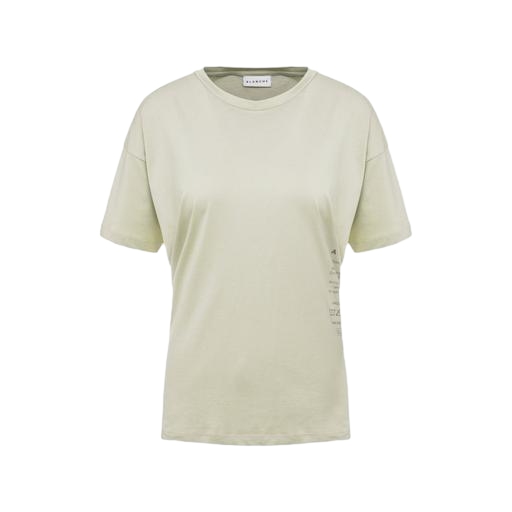
beige t-shirt green, light green tee, boxy fit t-shirt, white background